Question: I am trying to get my footer to sit at the bottom of all the content, regardless of how much content there is. I've tried many different approaches, but none seem to work for me. At first, I got the footer to sit at the bottom of content, but then there was "whitespace" below the footer because there wasn't enough content to make the footer reach the bottom of the screen. Now, I got it to sit at the bottom of the screen, but it will intersect content, like this:

I want it to sit below the second row of content, but I can't seem to get it to do that, while still sitting at the bottom of the content when there is less content. Here is a demo.
For the footer intersecting the content, check <URL>
For the footer not going to the bottom of the page when there is a little bit of content, check <URL>
Here is the CSS for the footer:
'''
footer {
bottom: 0;
height: 50px;
left: 0;
position: absolute;
width: 100%;
}
'''
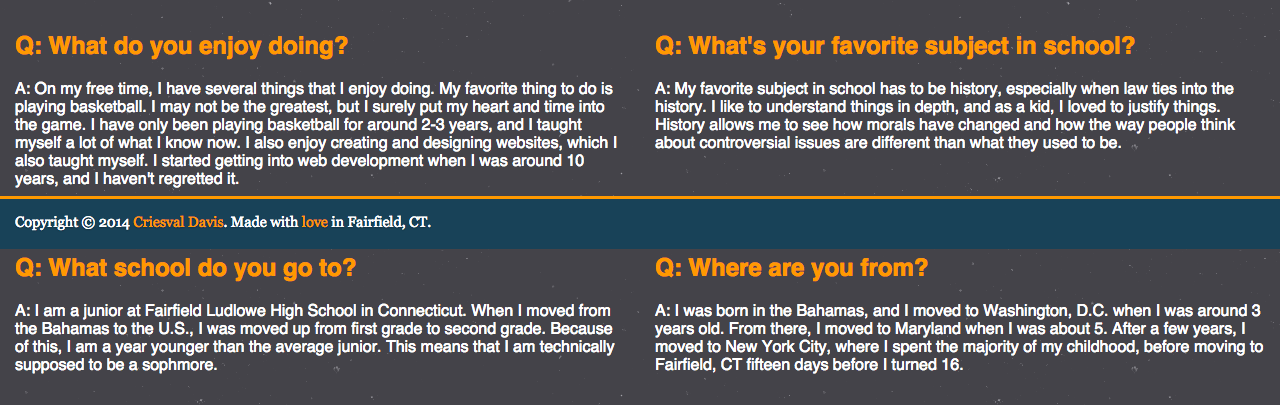
Answer: The way your are structuring your HTML code is incorrect. Right now you have:
'''
<header></header>
<div></div>
<div></div>
<div></div>
<div></div>
<footer></footer>
'''
What you need to have is something like this:
'''
<div class="page-wrap">
<!-- all your DIVs with the main part of your code should be in here -->
</div>
<footer class="site-footer">
I'm the Sticky Footer.
</footer>
'''
This CSS code is needed in order for the sticky footer to work:
'''
* {
margin: 0;
}
html, body {
height: 100%;
}
.page-wrap {
min-height: 100%;
/* equal to footer height */
margin-bottom: -50px;
}
.page-wrap:after {
content: "";
display: block;
}
.site-footer, .page-wrap:after {
/* .push must be the same height as footer */
height: 50px;
}
.site-footer {
/*your footer code here*/
}
'''
Follow that structure should help get your footer to always stay at the bottom. Example code has been taken from <URL>